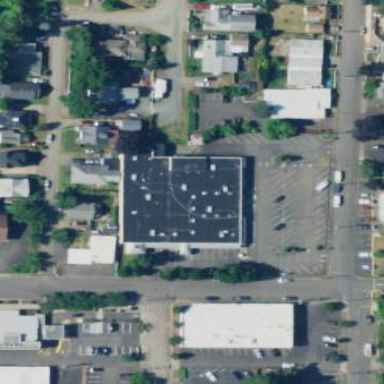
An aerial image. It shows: Community center building.